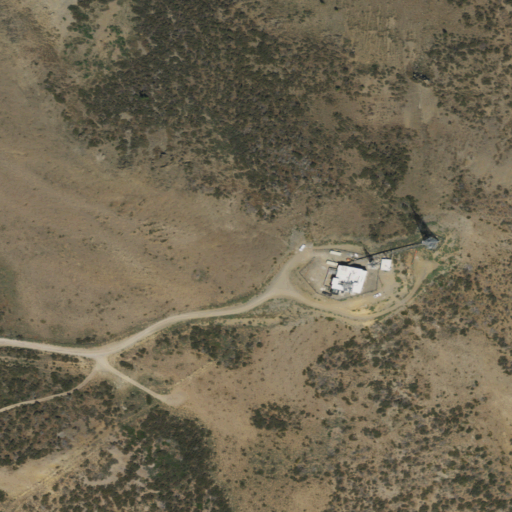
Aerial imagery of mountain in Nevada named Peavine Peak containing shrub, evergreen forest, and medium intensity development